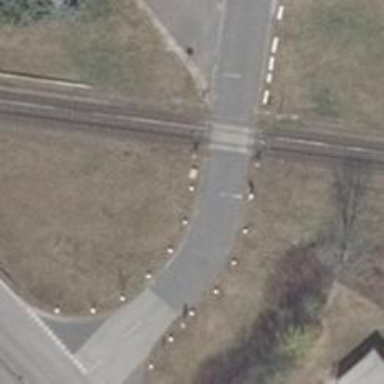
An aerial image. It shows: Stop road.